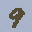
Label: 9